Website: macys
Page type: customer-info-address
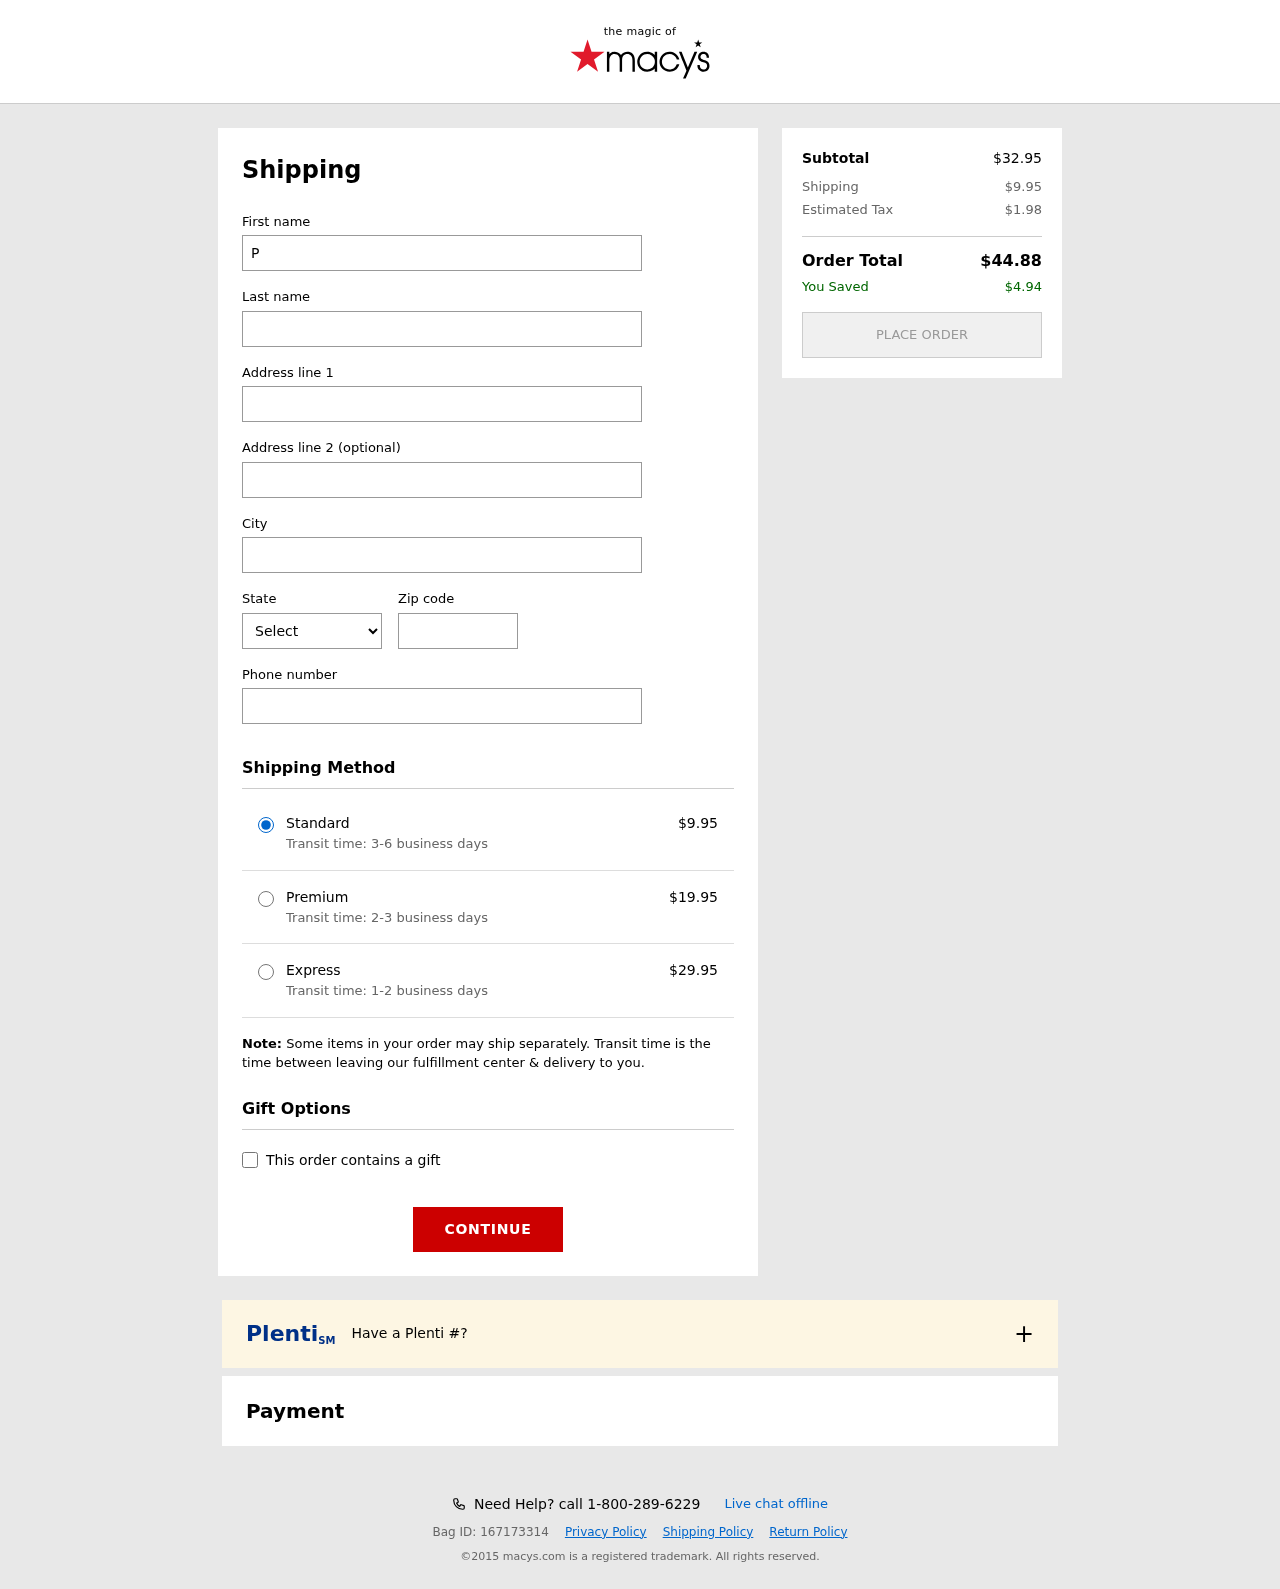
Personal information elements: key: PII_CITY
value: Rogersland
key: PII_FIRSTNAME
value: Peter
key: PII_LASTNAME
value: Davis
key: PII_PHONE
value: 8125178929
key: PII_POSTCODE
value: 85379
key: PII_STATE_ABBR
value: KY
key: PII_STREET
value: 849 Miller Radial Suite 015
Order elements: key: ORDER_SHIPPING_COST
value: $9.95
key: ORDER_SHIPPING_COST_PREMIUM
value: $19.95
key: ORDER_SHIPPING_COST_EXPRESS
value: $29.95
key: ORDER_SUBTOTAL
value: $32.95
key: ORDER_TAX
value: $1.98
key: ORDER_TOTAL
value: $44.88
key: ORDER_SAVINGS
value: $4.94